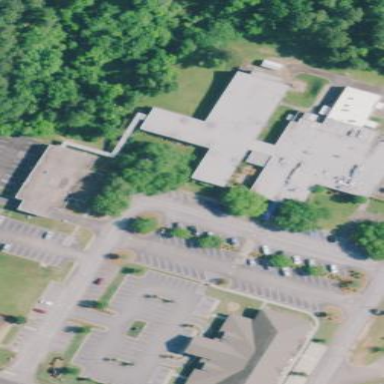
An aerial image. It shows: Healthcare facility identified as hospital.